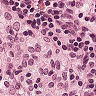
Metastatic tissue present: no